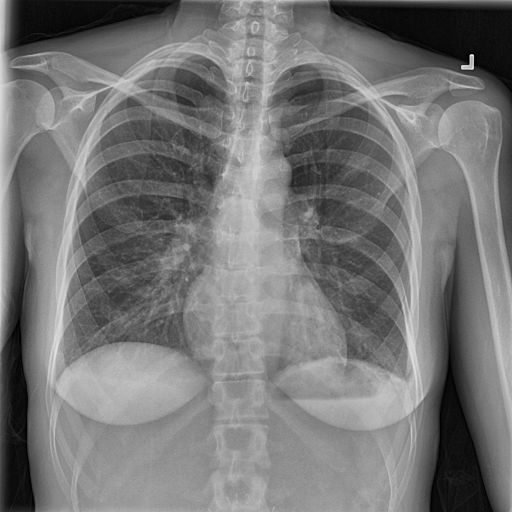
Finding: NORMAL